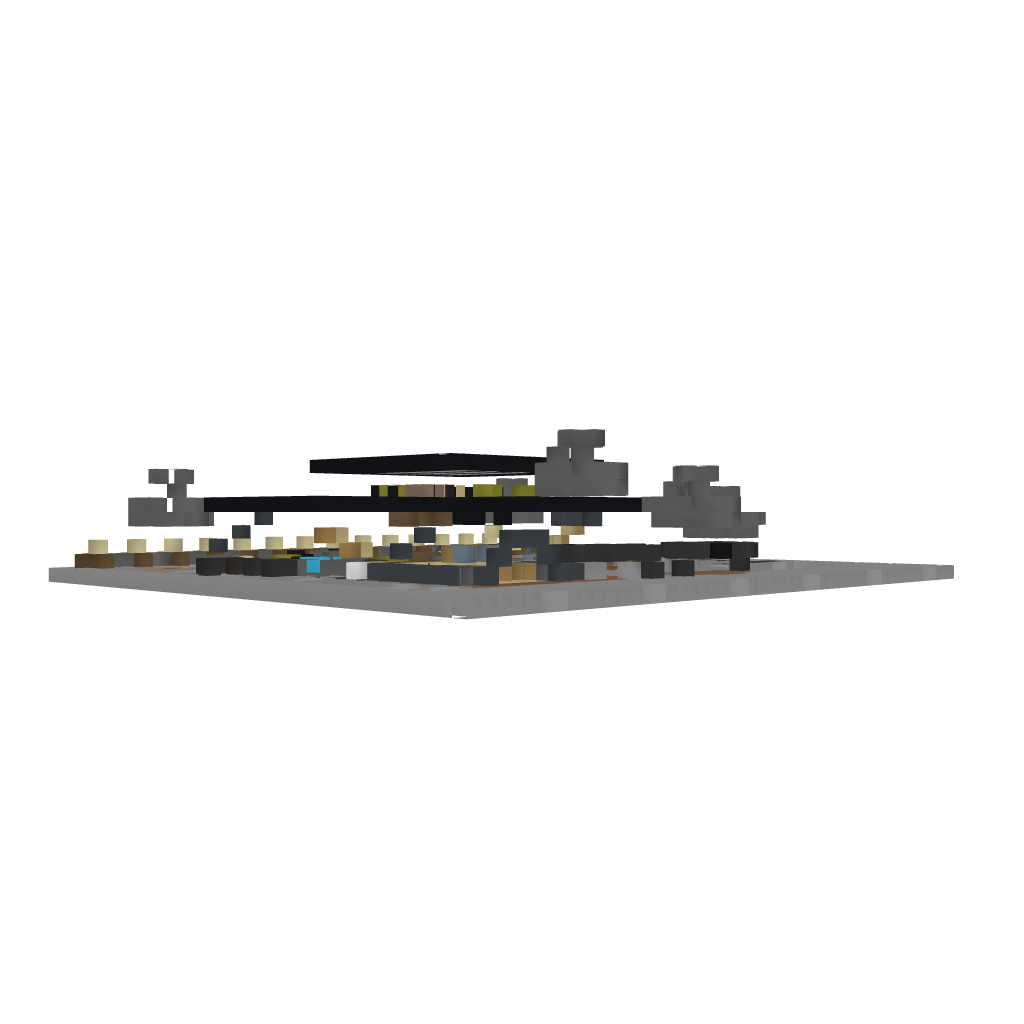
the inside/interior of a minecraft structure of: Modern House #3 (Ecl1pse8) 1.7.2